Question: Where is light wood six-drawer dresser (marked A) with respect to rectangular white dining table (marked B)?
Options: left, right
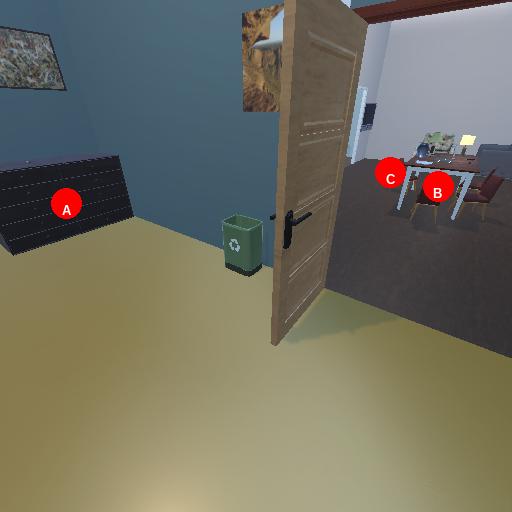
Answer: left